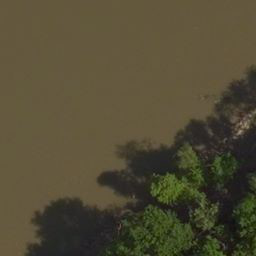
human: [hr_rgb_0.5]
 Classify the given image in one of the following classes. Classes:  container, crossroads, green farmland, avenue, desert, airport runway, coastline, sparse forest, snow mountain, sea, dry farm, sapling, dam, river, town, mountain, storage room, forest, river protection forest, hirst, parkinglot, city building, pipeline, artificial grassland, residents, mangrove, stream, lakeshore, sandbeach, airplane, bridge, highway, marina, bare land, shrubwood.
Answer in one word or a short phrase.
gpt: river protection forest